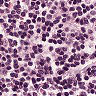
Metastatic tissue present: no